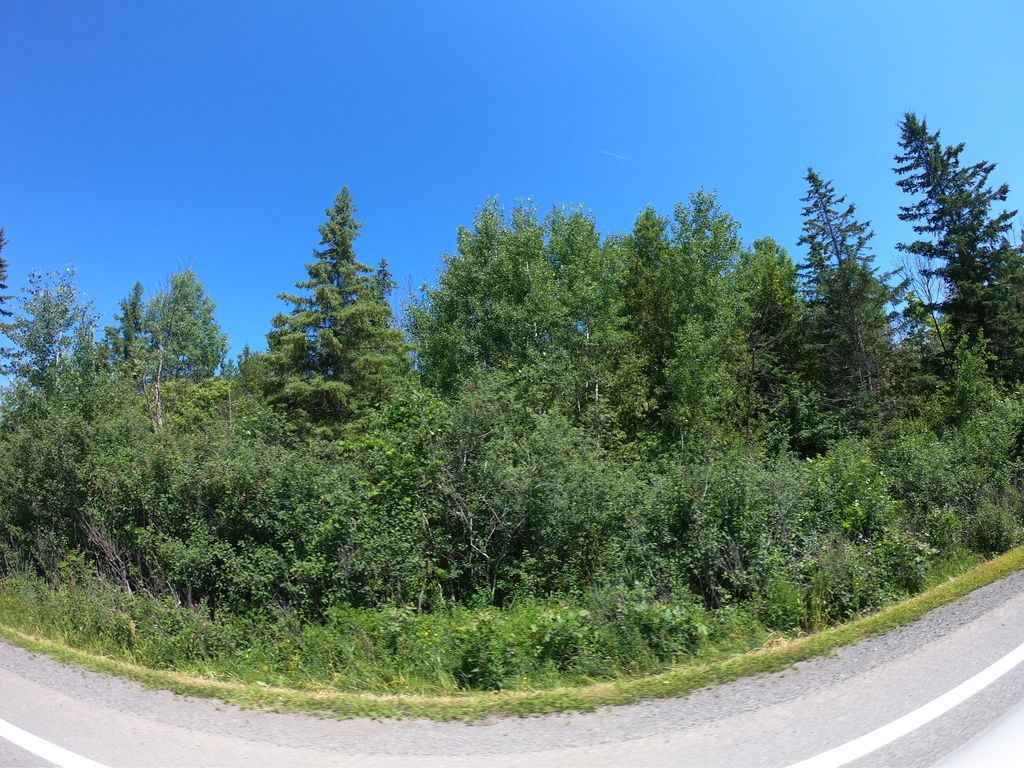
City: ottawa-gatineau